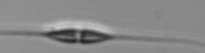
Label: Cylindrotheca